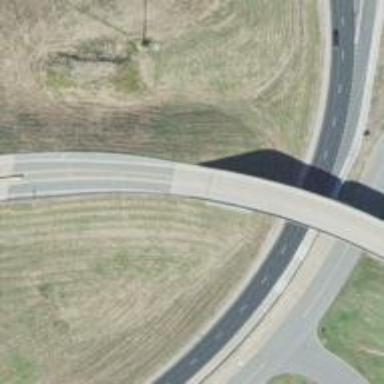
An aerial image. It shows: Beam structure bridge on motorway link.